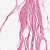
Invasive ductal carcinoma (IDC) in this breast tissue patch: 0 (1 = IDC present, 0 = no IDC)